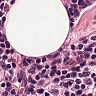
Metastatic tissue present: no